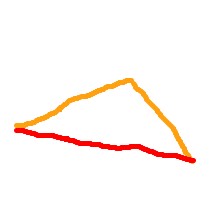
Shape: triangle